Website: bh-photo
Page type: cart
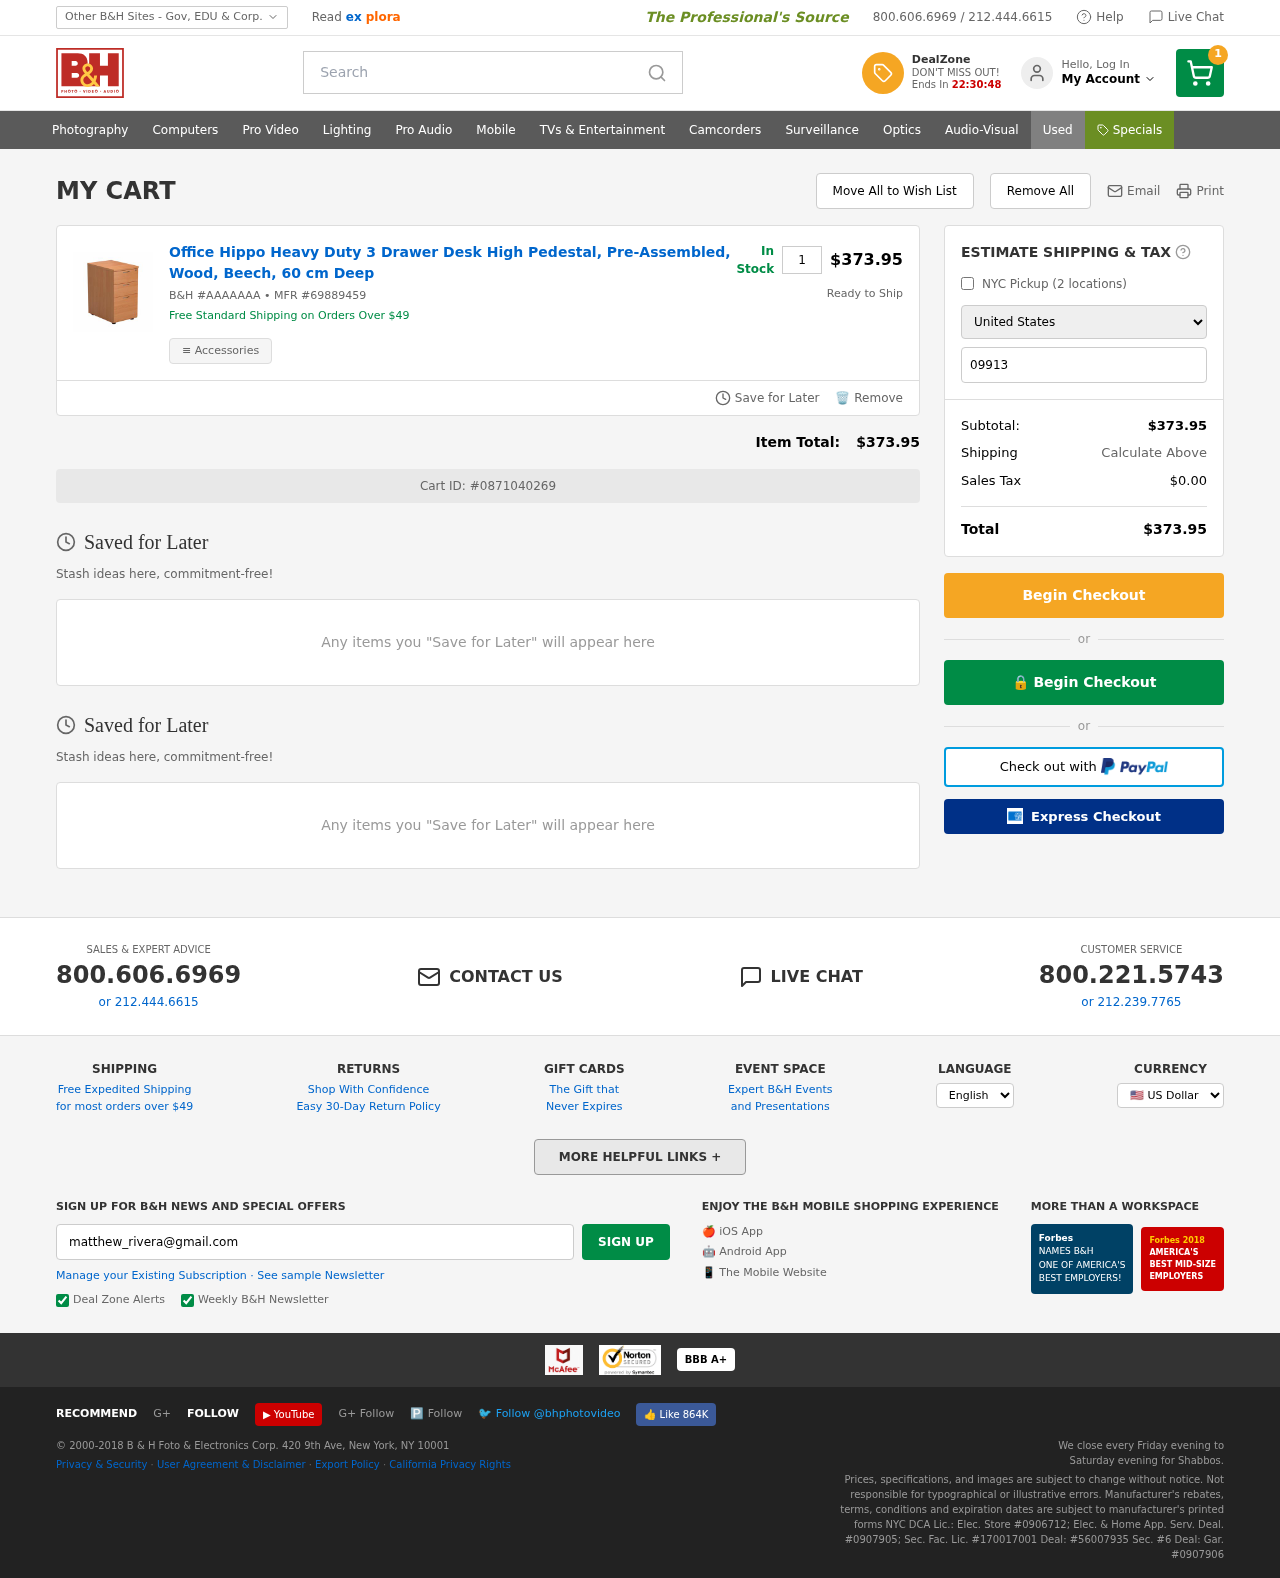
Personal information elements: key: PII_COUNTRY
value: United States
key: PII_EMAIL
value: matthew_rivera@gmail.com
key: PII_POSTCODE
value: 09913
Product elements: key: PRODUCT1_NAME
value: Office Hippo Heavy Duty 3 Drawer Desk High Pedestal, Pre-Assembled, Wood, Beech, 60 cm Deep
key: PRODUCT1_QUANTITY
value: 1
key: PRODUCT1_SKU
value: AAAAAAA
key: PRODUCT1_MFR
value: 69889459
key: PRODUCT1_SUBTOTAL
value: $373.95
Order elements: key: ORDER_NUM_ITEMS
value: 1
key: ORDER_SUBTOTAL
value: $373.95
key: ORDER_ID
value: #0871040269
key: ORDER_TAX
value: $0.00
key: ORDER_TOTAL
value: $373.95
Search elements: key: HEADER_SEARCH
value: Search